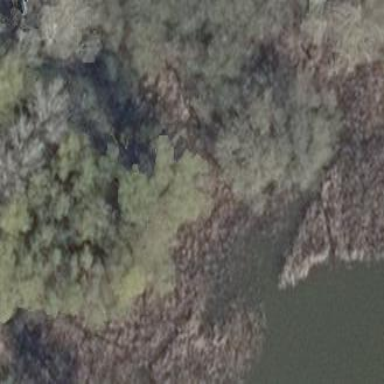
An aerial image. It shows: Wetland area characterized by wet meadow.